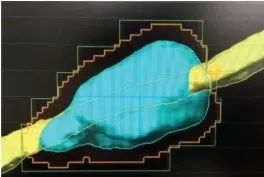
Magnetic resonance images before radiosurgery. (D) Three-dimensional planning MRI for radiosurgery. The light blue color indicates the tumor enveloping the optic nerve.
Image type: radiology (ct)